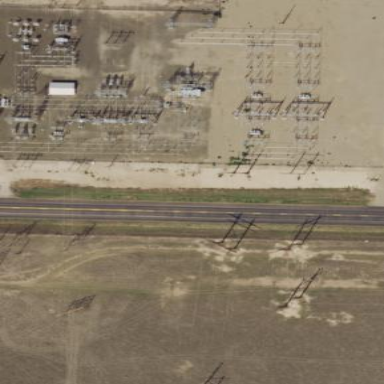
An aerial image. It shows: Fence surrounds transmission level power substation.